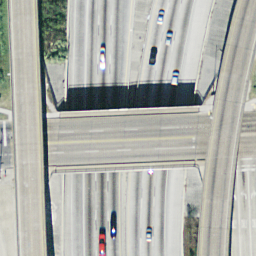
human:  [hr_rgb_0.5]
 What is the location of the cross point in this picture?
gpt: center